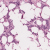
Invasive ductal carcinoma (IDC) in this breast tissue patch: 1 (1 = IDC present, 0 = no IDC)